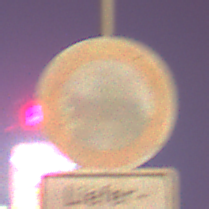
Verkehrszeichen: VerbotFahrzeugeAllerArt
Zusatzzeichen unten: BesondereFahrzeugeUndTransportgueter5
Umgebung: Outdoor, Urban
Tageszeit: Night
Wetter: PartlyCloudy
Licht: Natural
Jahreszeit: NotSpecified
Kontrast: HighContrast